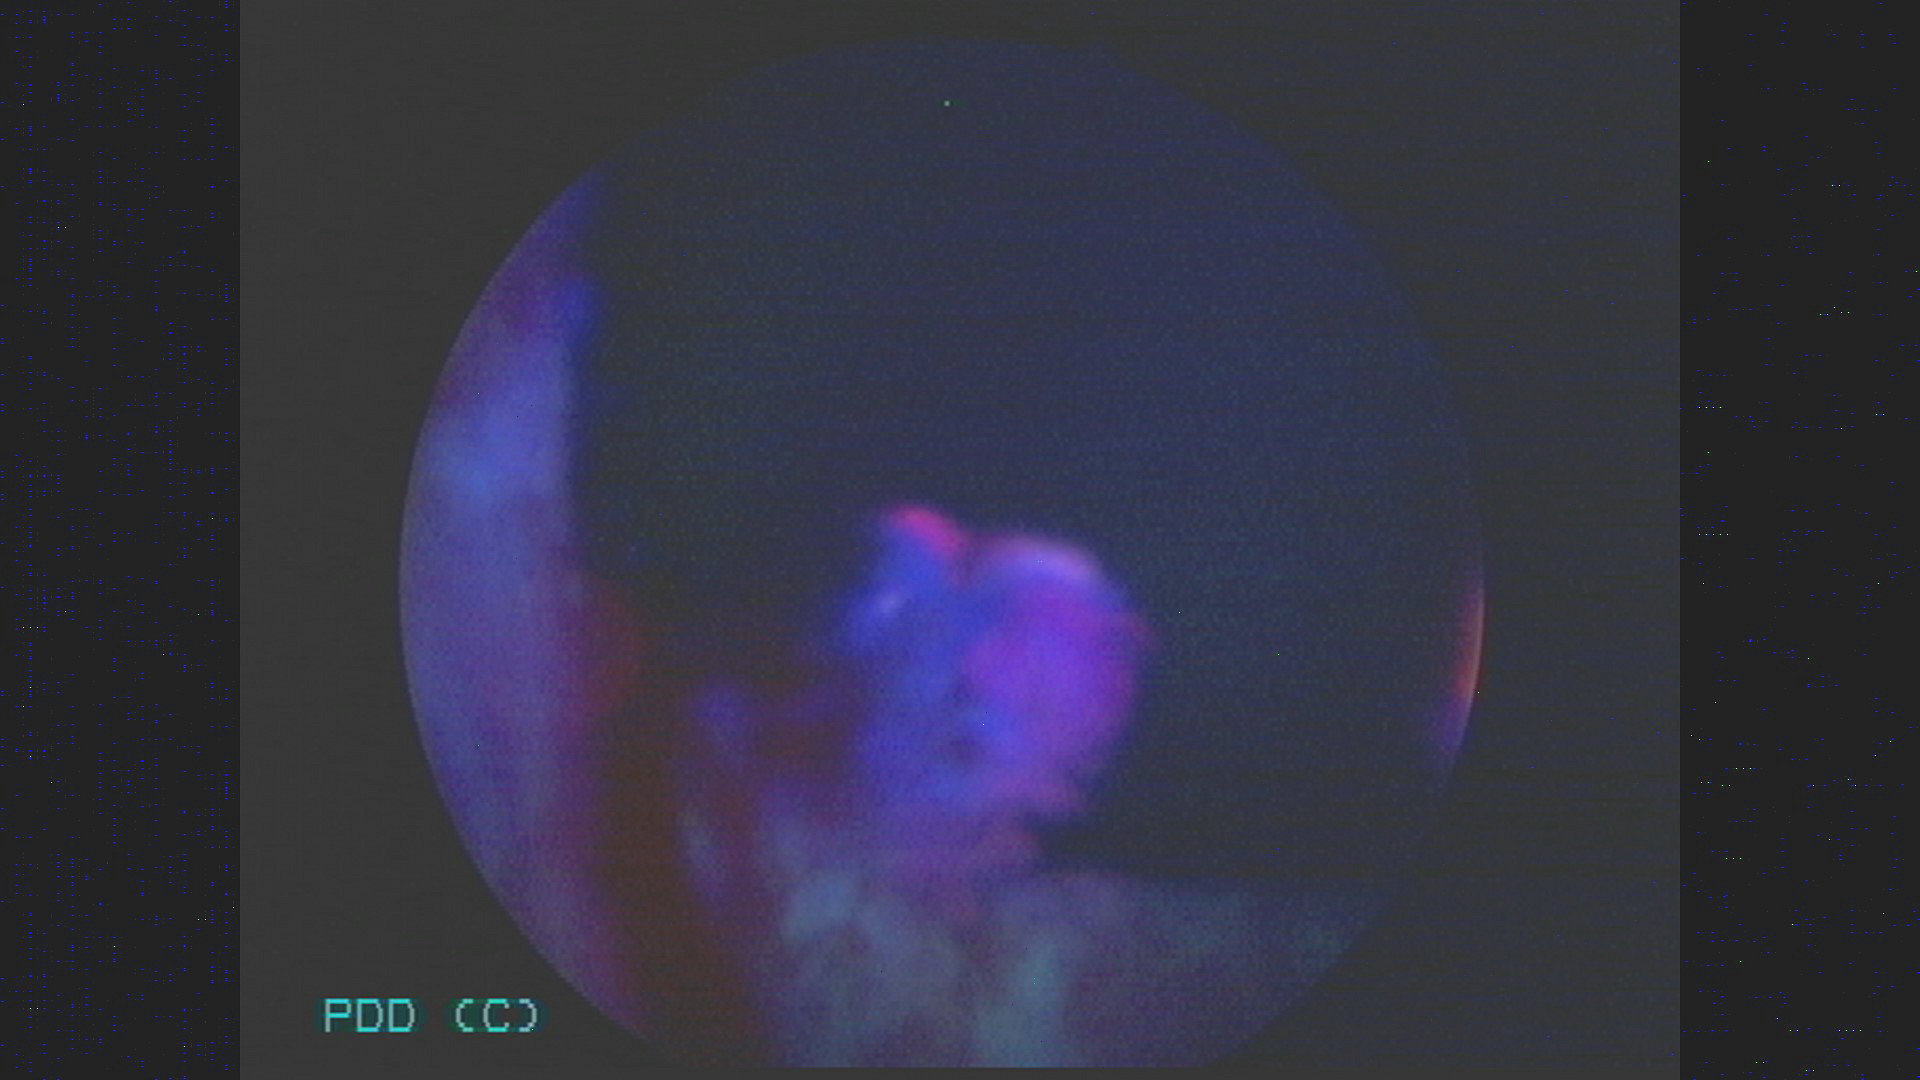
Modality: BLC
Class: Malignant
Subclass: LowGradePapillary
Lesion: L3
Stage: Ta
Morphology: Papillary
Bladder cancer association: Yes